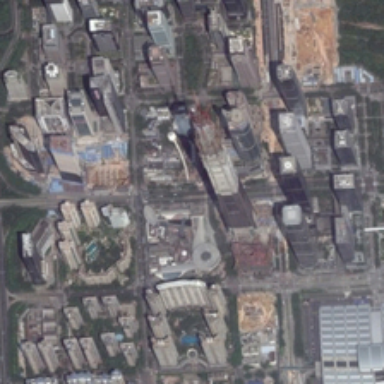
Many buildings and some green plants are in a commercial area .